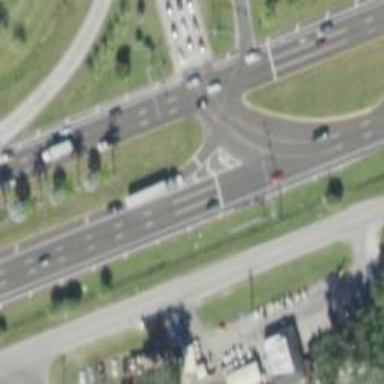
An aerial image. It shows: Asphalt motorway link.